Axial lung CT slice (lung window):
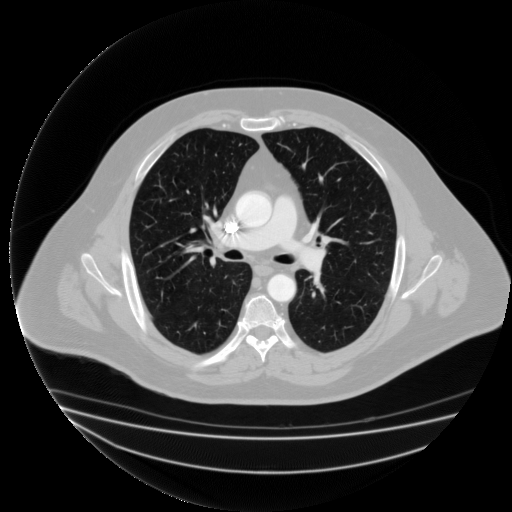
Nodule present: no